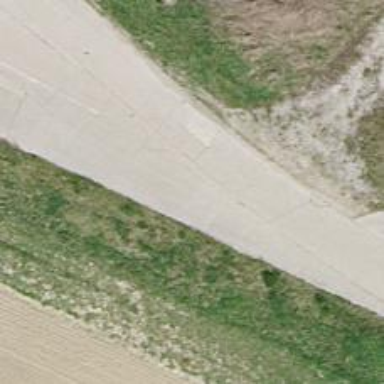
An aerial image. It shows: Agricultural service road with grade1 tracktype.